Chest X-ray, AP view. Patient: 42 years old, sex M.
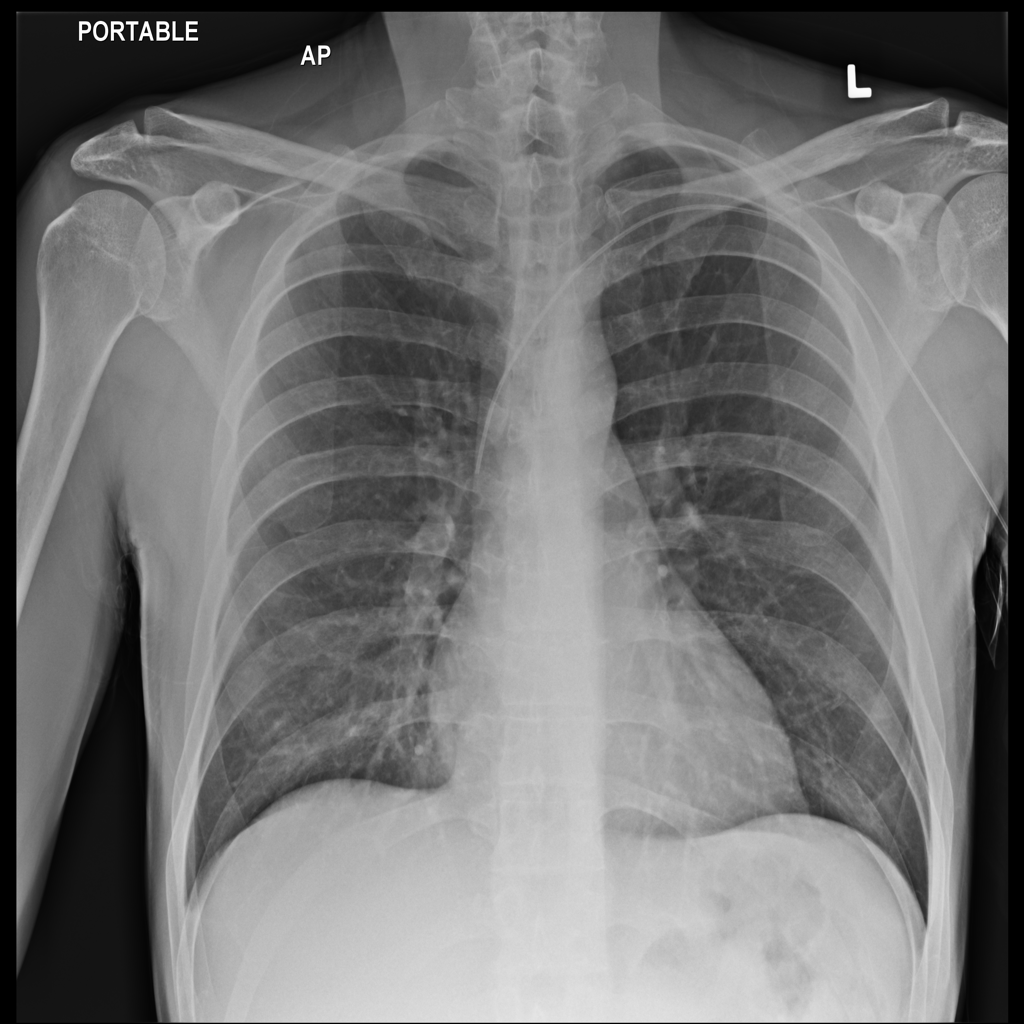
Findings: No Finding